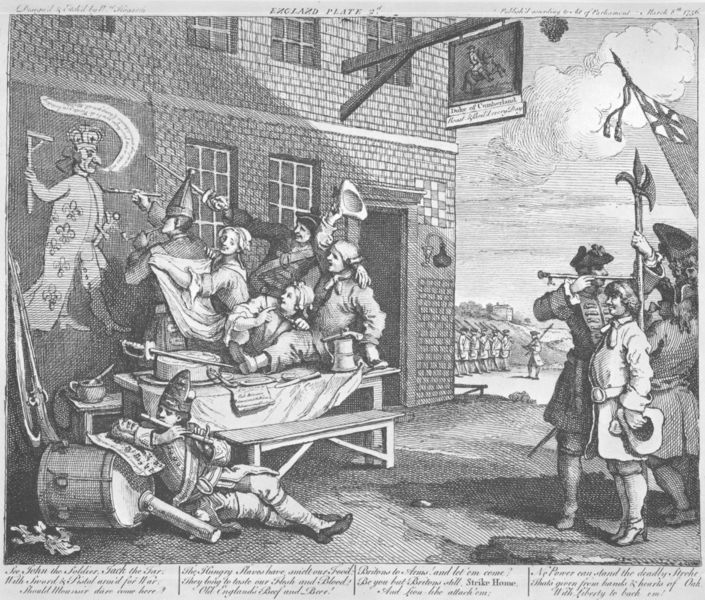
Titel: The Invasion
Künstler: William Hogarth
Schlagwörter: himmel, mann, schatten, weiß, wolken, menschen, sitzen, fenster, frankreich, frau, grau, hut, männer, schwarz, tisch, tür, zeichen, zeichnung, gebäude, haus, wolke, gelage, mütze, wand, mensch, steine, adel, musik, pferd, krug, schrift, papier, schuhe, fahne, flagge, mauer, bank, bischof, könig, lanze, soldaten, essen, karikatur, wandmalerei, maler, schild, kuchen, schwarzweiss, radierung, stich, militär, schwert, text, uniform, soldat, degen, malen, trommel, armee, bänke, musterung, flöte, zeichnen, gewehr, fernrohr, perücken, kupferstich, druch, flötenspieler, gasthof, wirt, wirtshaus, flage, gelächter, mensc, graffiti, helebarde, grafitti, auseinandersetzung, zollstock